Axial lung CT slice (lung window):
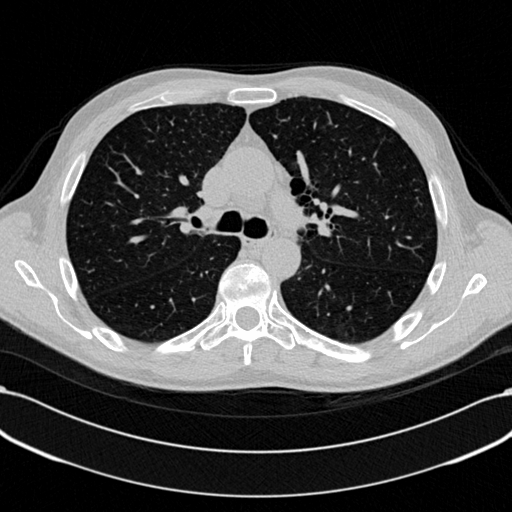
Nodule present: no